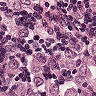
Metastatic tissue present: yes